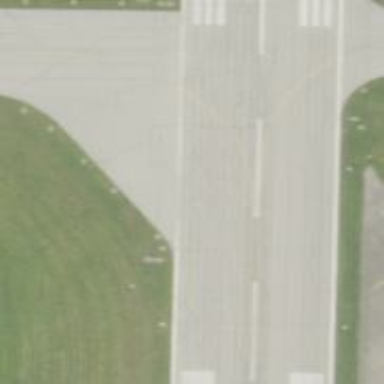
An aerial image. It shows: Runway surface made of asphalt at airport.